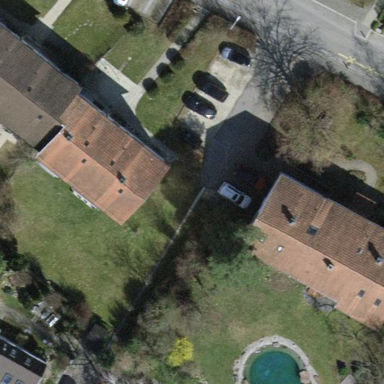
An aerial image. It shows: Building with tile roof.